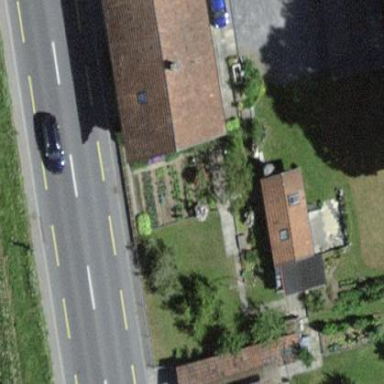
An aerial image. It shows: Residential building.